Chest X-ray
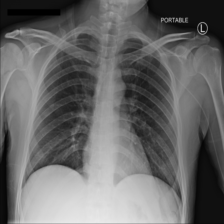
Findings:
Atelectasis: negative
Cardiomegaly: negative
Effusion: negative
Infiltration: negative
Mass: negative
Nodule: negative
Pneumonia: negative
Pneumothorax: negative
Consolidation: negative
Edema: negative
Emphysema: negative
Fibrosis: negative
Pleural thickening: negative
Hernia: negative